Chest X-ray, PA view. Patient: 33 years old, sex M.
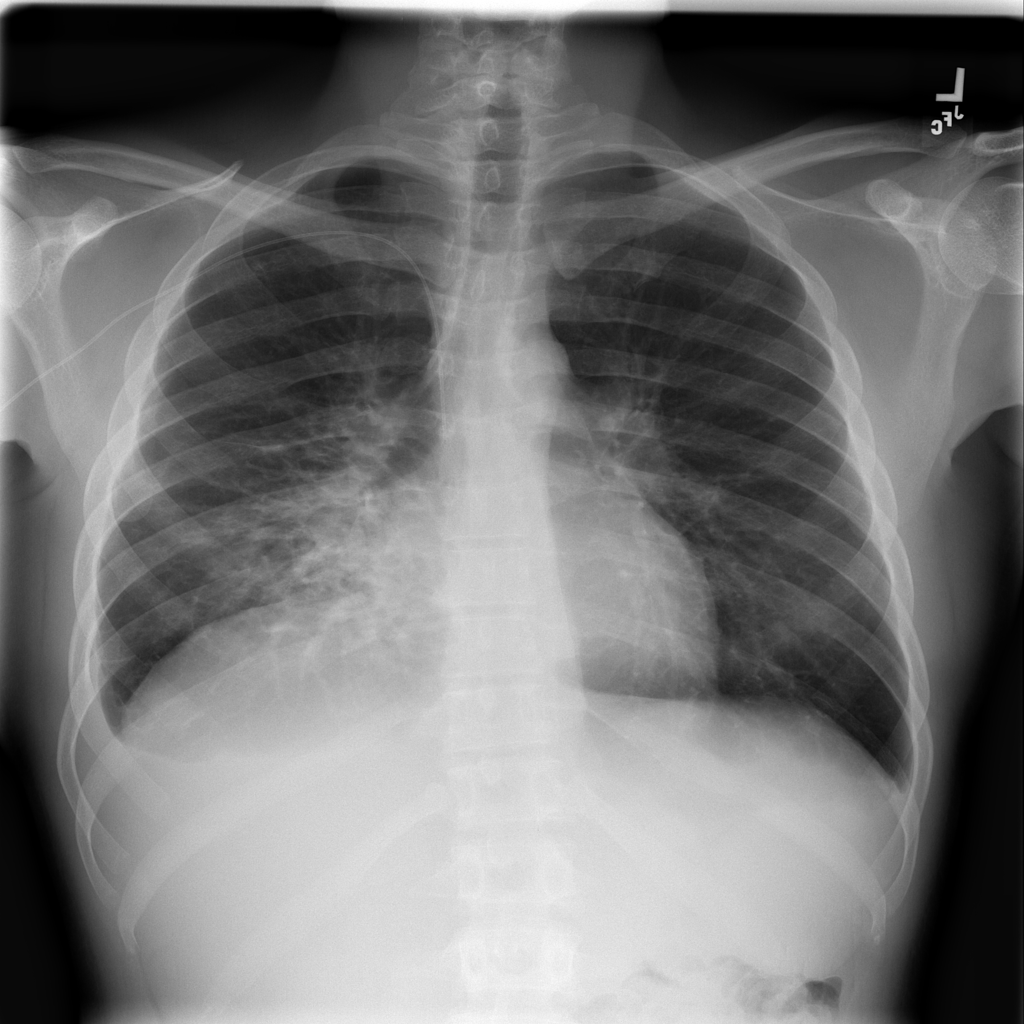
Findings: Effusion